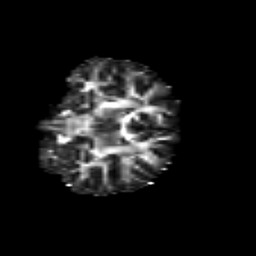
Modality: FA
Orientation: coronal
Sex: female
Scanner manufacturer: siemens
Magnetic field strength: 3 T
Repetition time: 5 s
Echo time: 0.071 s